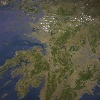
Label: land